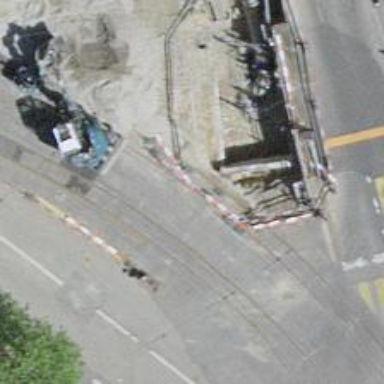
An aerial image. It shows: Tram crossing on the railway.